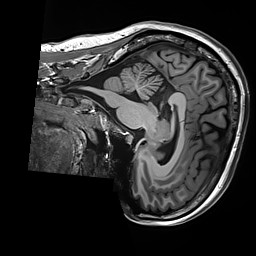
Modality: T1w
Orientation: sagittal
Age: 36
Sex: female
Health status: healthy
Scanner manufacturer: siemens
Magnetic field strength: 3 T
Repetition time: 2.5 s
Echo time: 0.00299 s